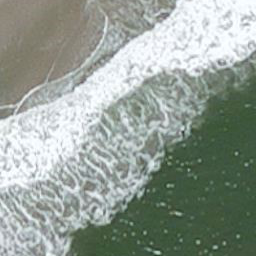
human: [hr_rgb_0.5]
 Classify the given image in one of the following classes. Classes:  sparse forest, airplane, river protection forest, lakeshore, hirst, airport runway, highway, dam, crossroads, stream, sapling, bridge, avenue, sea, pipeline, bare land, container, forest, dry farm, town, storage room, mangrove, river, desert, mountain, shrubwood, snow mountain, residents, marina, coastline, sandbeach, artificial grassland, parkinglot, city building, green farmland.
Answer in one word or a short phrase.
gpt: coastline